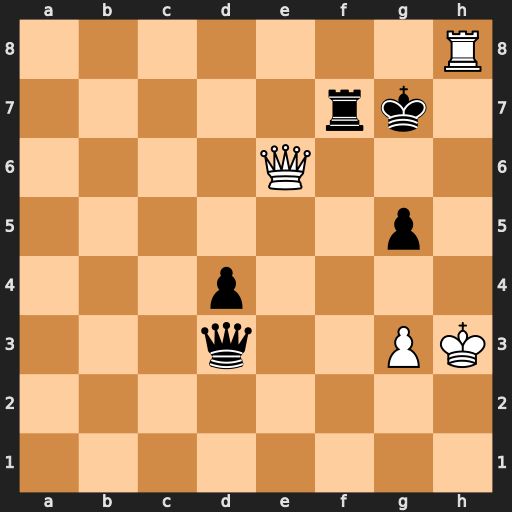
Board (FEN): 7R/5rk1/4Q3/6p1/3p4/3q2PK/8/8
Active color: w
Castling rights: -
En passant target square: -
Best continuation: Qh6#